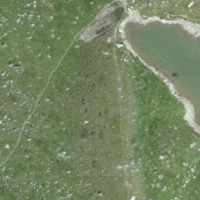
EUNIS habitat code: 26
Species observed at this site:
Linaria cannabina
Marmota marmota